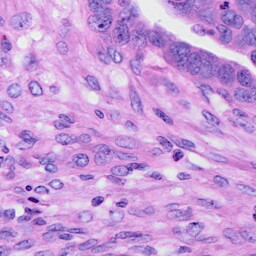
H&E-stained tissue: Ovarian